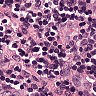
Metastatic tissue present: no